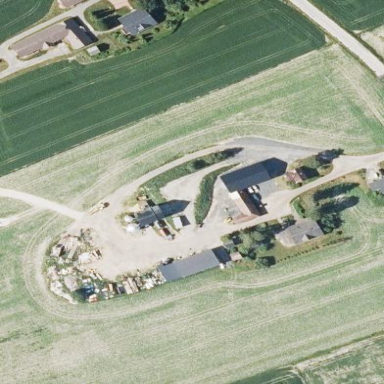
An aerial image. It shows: Farmyard area.